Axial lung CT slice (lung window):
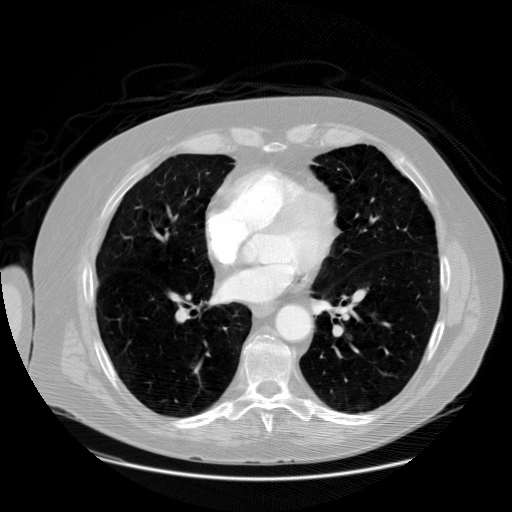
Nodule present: no